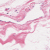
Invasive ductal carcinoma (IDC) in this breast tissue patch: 0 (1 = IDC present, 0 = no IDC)